Question: Count the number of objects in the diagram.
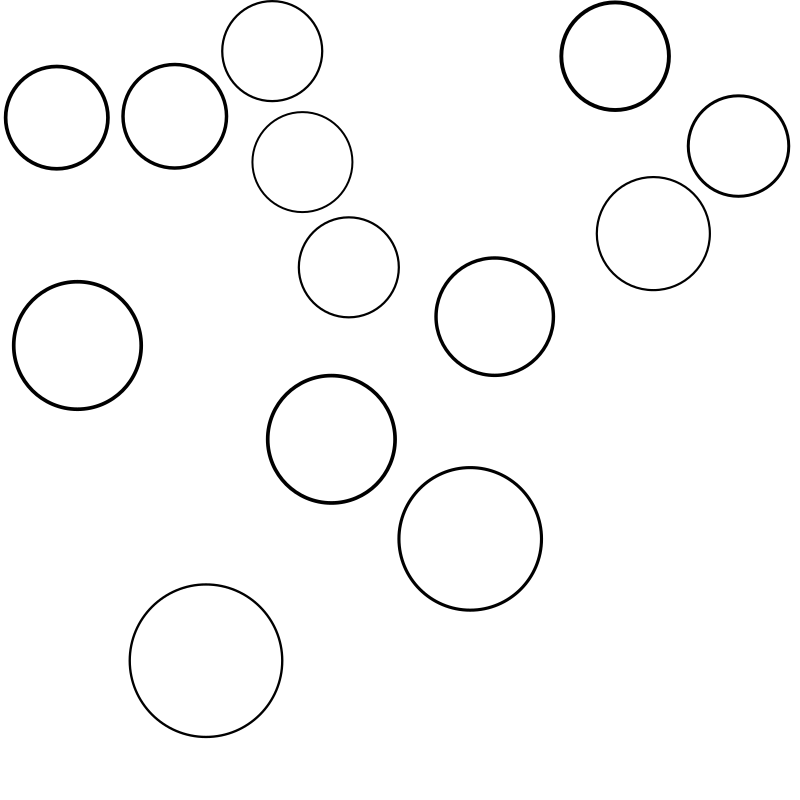
Answer: 13